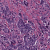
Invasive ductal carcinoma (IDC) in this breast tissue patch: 1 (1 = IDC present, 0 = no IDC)